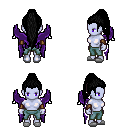
a pixel art fantasy rpg character, female body template, dark elf, purple skin, purple wings, teal pants, black extra-long topknot hairstyle, leather bracers, white slippers, four views (front, back, left, right), 2x2 character sprite sheet, small pixel art, hard edges, no anti-aliasing